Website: home-depot
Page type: delivery-shipping
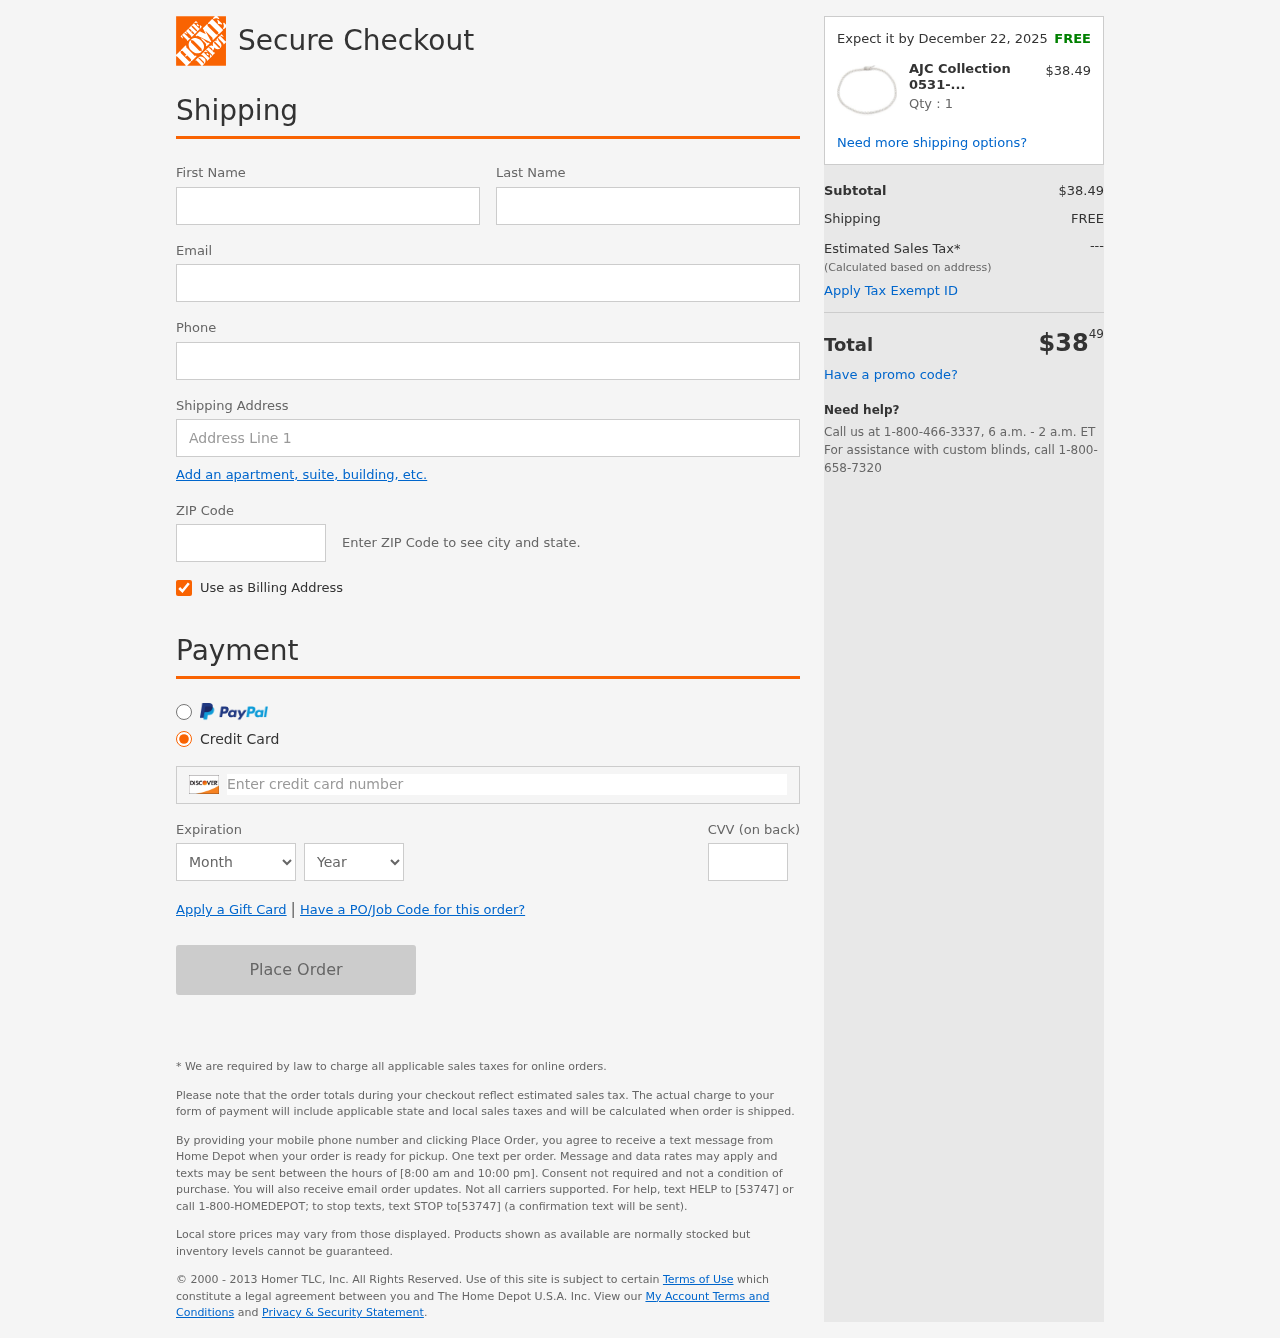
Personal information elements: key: PII_CARD_CVV
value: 546
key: PII_CARD_EXPIRY_MONTH
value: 03
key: PII_CARD_EXPIRY_YEAR
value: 28
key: PII_CARD_NUMBER
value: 6011 2845 7174 0756
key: PII_EMAIL
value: debrafrazier@gmail.com
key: PII_FIRSTNAME
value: Debra
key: PII_LASTNAME
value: Frazier
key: PII_PHONE
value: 9119204356
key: PII_POSTCODE
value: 17391
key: PII_STREET
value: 96707 Randy Mountain Suite 074
Product elements: key: PRODUCT1_NAME
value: AJC Collection 0531-6187-0012-0000 Diamond Platinum 850 Bracelet
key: PRODUCT1_PRICE
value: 38.49
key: PRODUCT1_QUANTITY
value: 1
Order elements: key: ORDER_DELIVERY_DATE
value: Expect it by December 22, 2025
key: ORDER_SUBTOTAL
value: $38.49
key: ORDER_SHIPPING_COST
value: FREE
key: ORDER_TOTAL
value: $3849